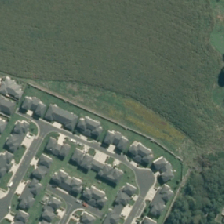
Land cover: shortrotation_cropland